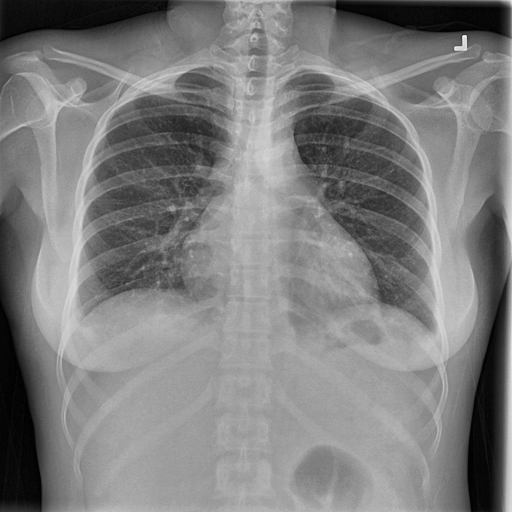
Finding: NORMAL